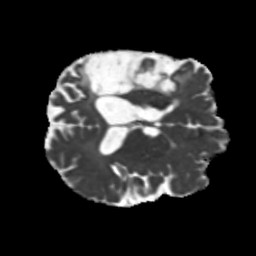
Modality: MD
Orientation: axial
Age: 47
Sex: male
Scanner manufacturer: siemens
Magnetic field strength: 3 T
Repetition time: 5.25 s
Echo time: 0.08 s